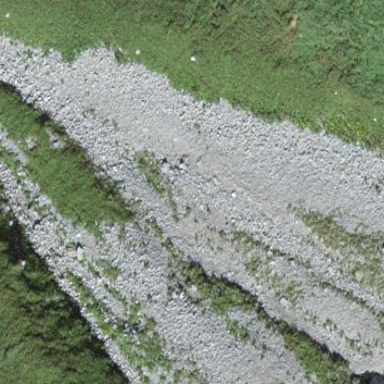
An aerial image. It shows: Scree landscape.